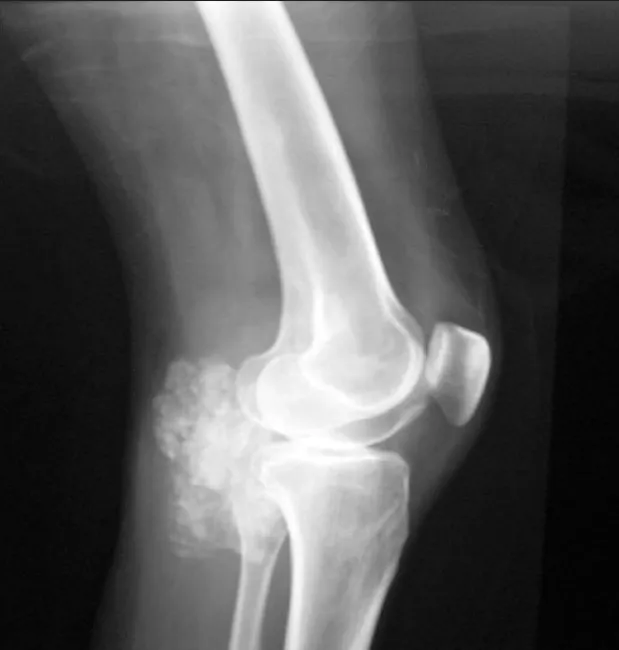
Radiographs of the right knee reveal calcified masses with lucent areas in the popliteal cavity of the knee joint.
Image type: radiology (x_ray)